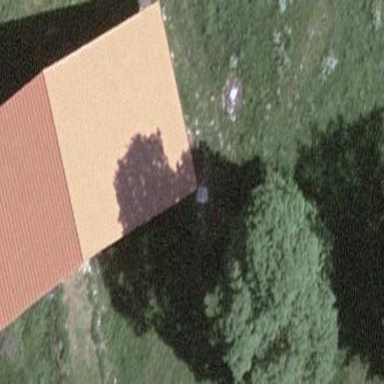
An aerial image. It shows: Simple and straightforward house.